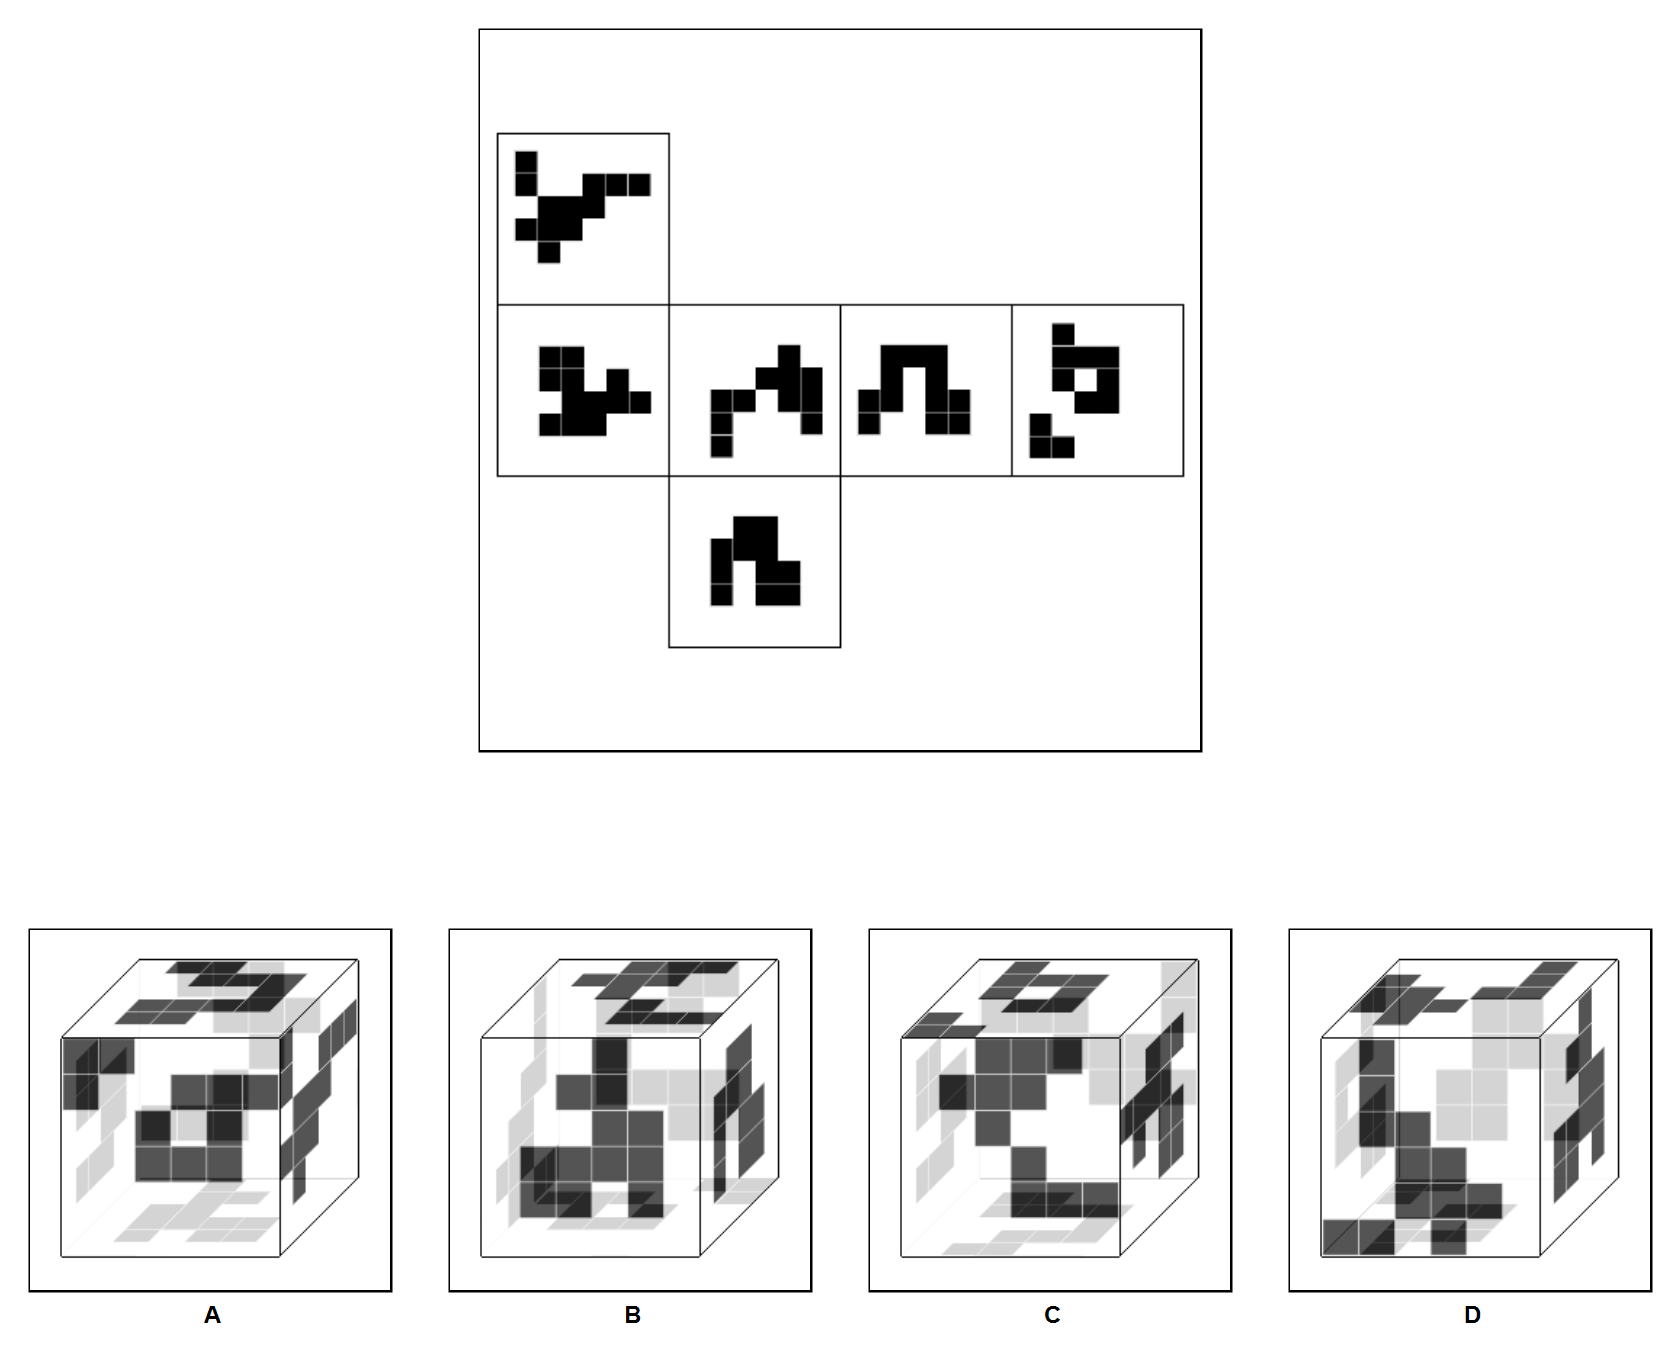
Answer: C